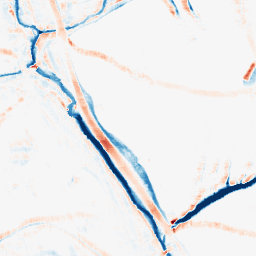
Category: morphological
Decomposition family: morphological_square
Decomposition parameters: operation: average
size: 10
Upsampling method: cubic_catmull_rom
Upsampling parameters: scale: 2
Upsampling scale: 2